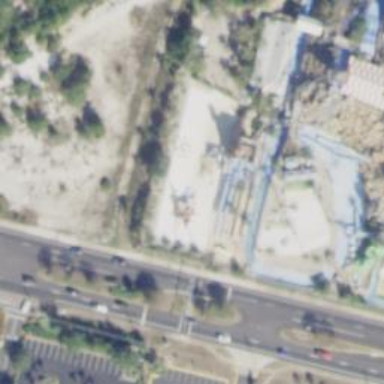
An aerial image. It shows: Water slide attraction.